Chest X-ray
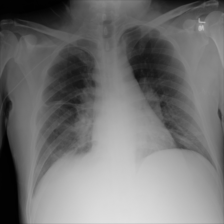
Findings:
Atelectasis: negative
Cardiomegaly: negative
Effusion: negative
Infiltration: negative
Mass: negative
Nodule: negative
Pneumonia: negative
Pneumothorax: negative
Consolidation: negative
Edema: negative
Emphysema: negative
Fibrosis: negative
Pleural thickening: negative
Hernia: negative